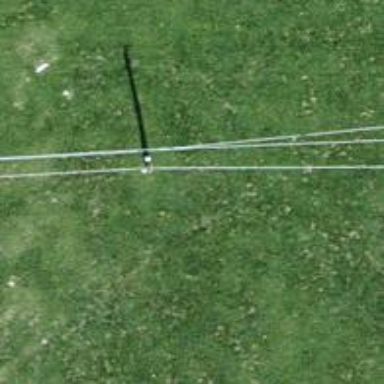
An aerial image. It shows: Power pole.